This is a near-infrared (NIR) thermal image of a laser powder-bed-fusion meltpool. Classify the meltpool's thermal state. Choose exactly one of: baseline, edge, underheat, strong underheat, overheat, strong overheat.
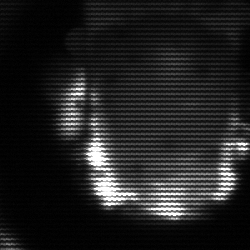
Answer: baseline